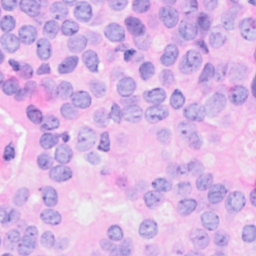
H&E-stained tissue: Breast